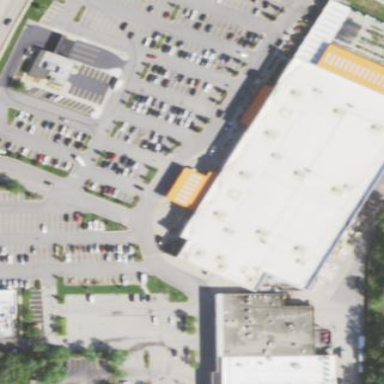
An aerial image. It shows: Retail area.